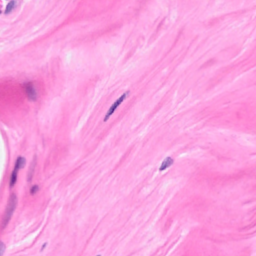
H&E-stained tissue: Breast